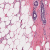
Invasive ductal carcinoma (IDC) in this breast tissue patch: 0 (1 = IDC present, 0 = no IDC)